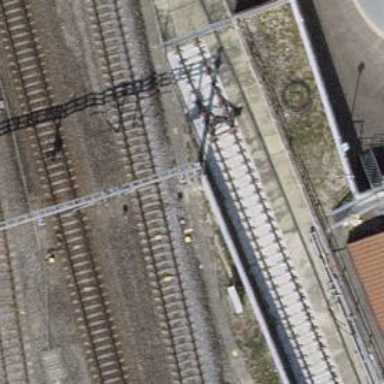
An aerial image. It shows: Railway buffer stop.